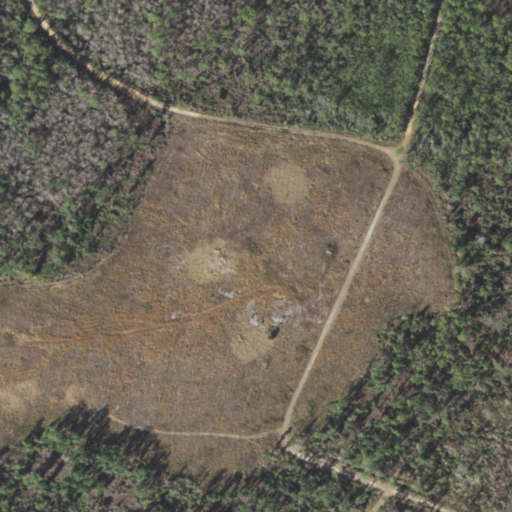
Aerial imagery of island in Florida named Sheep Islands containing woody wetlands, shrub, open development, and evergreen forest